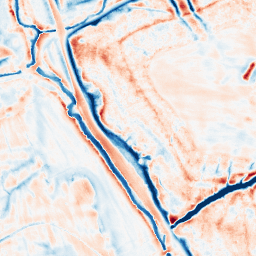
Category: edge_preserving
Decomposition family: bilateral
Decomposition parameters: d: 21
sigma_color: 25
sigma_space: 100
Upsampling method: quintic
Upsampling parameters: scale: 2
Upsampling scale: 2